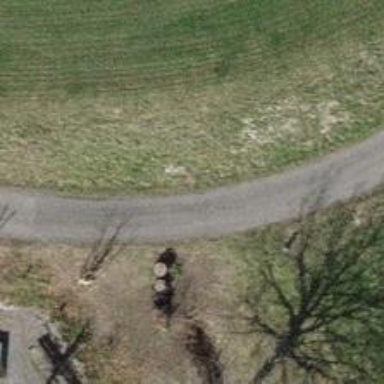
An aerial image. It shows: Compacted track road with grade3 tracktype.